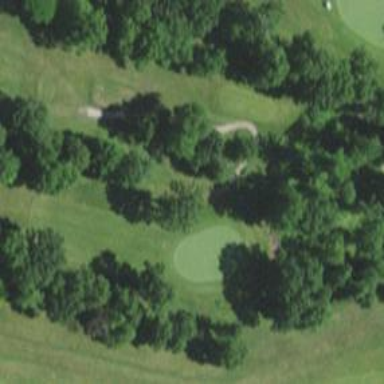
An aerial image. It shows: View of golf hole.